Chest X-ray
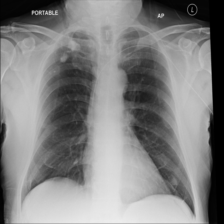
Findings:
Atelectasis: negative
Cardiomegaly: negative
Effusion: negative
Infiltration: negative
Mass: negative
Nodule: negative
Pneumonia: negative
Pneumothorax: negative
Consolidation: negative
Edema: negative
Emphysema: negative
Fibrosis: negative
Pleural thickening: negative
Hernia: negative